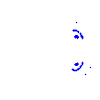
Particle: kaon